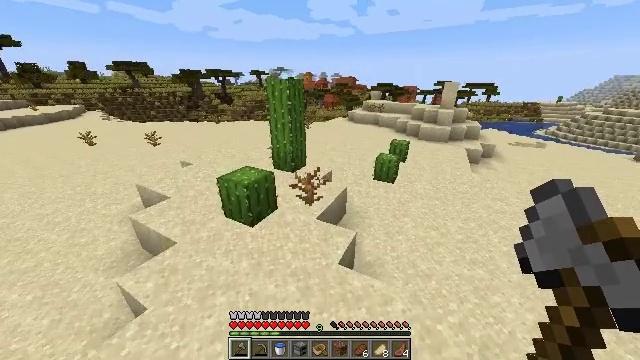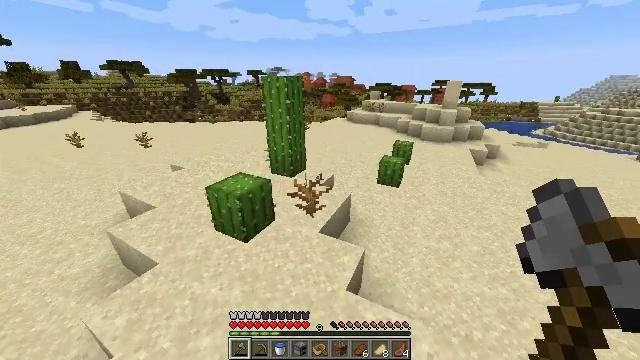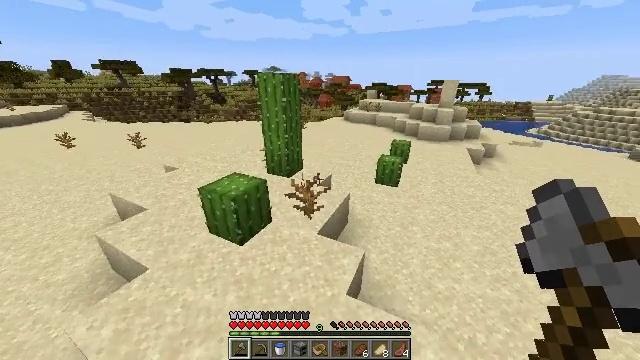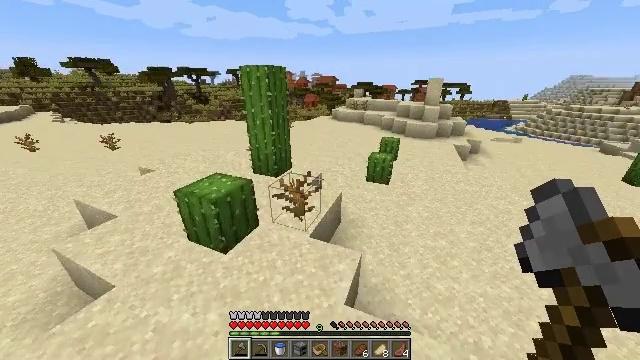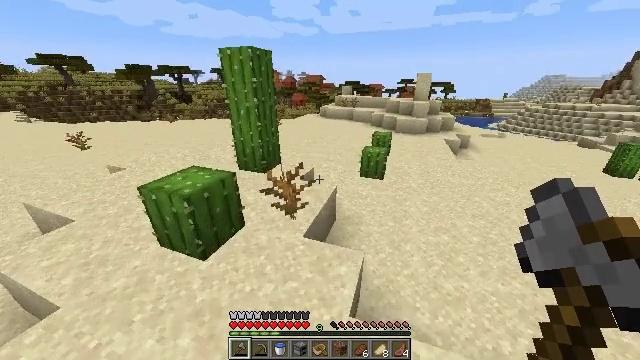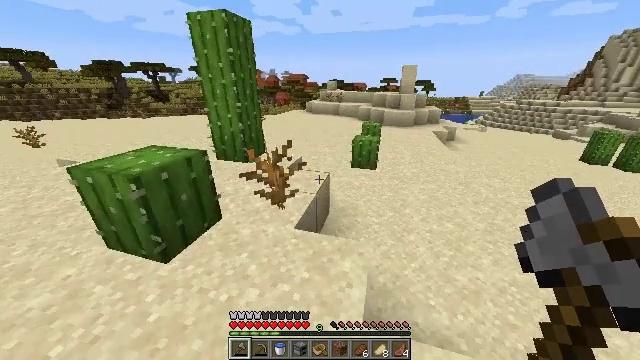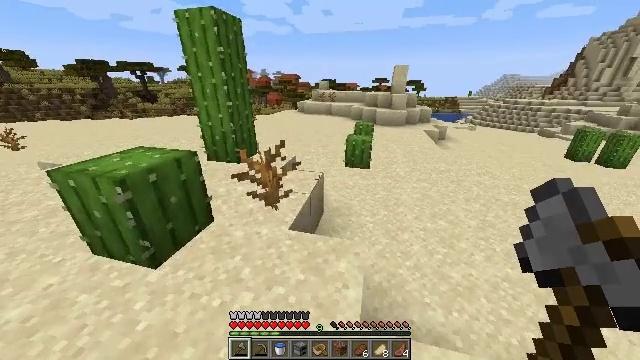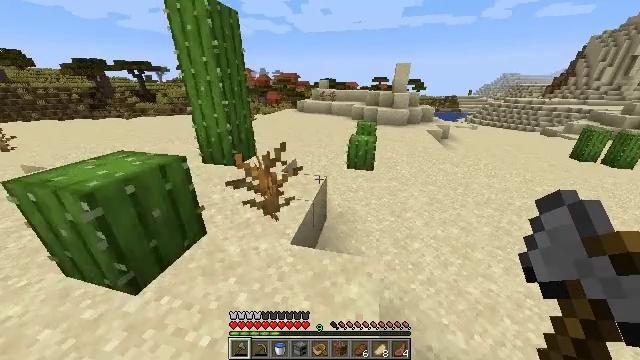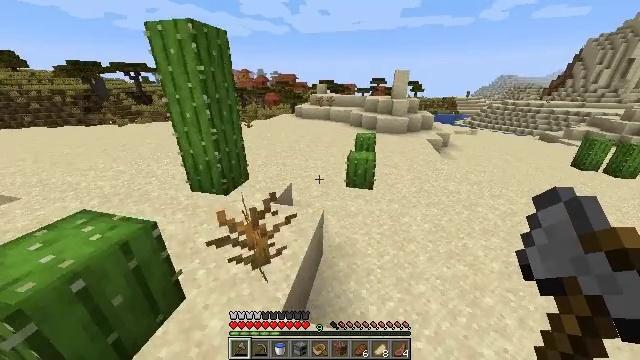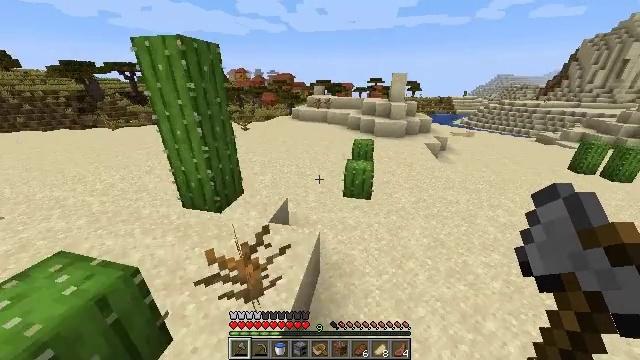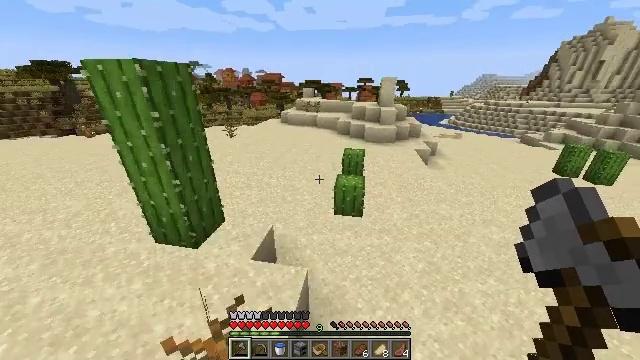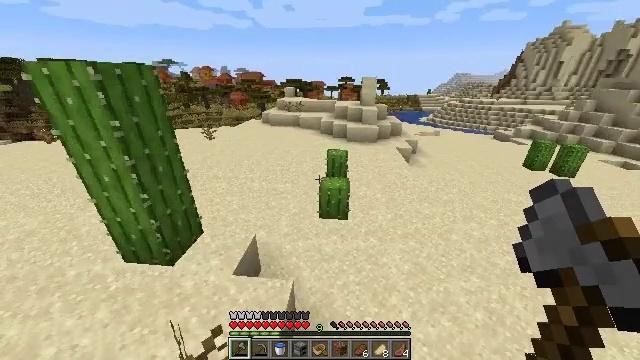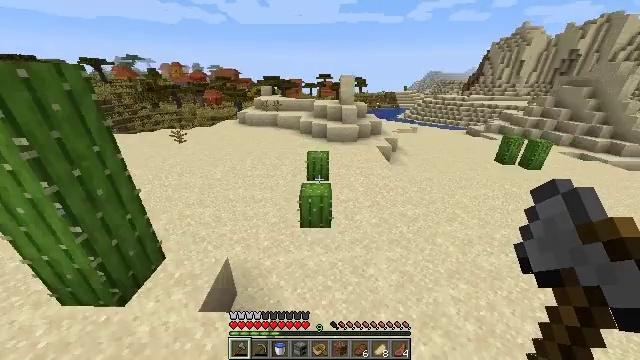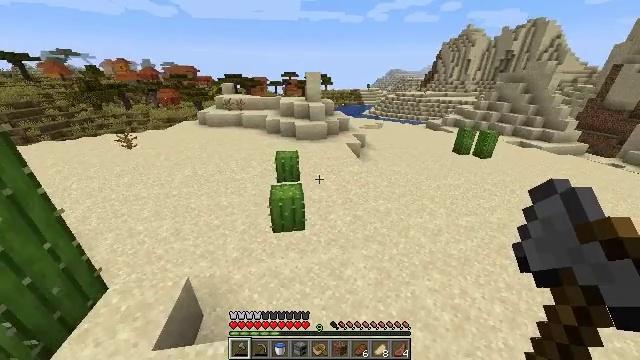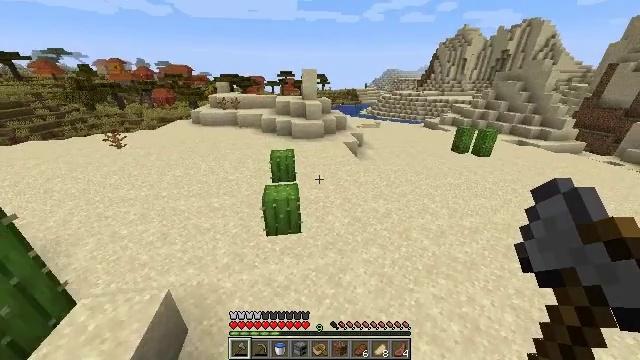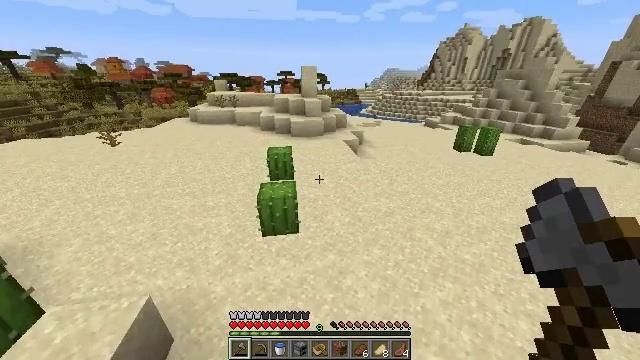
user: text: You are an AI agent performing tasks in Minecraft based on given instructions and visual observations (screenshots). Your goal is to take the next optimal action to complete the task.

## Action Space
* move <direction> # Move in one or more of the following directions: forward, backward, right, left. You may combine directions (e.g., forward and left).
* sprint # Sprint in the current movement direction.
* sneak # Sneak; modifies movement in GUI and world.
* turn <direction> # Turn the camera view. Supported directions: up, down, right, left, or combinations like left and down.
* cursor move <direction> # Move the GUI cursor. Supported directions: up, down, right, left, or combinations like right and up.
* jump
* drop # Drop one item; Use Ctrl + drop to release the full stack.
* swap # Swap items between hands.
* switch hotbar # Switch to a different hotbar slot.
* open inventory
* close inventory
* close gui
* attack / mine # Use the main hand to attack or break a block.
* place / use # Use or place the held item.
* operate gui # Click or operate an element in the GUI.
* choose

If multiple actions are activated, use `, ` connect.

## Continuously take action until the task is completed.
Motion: motion action
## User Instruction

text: Break the block of blue terracotta.
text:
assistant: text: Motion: move forward, sprint, jump
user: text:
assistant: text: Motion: move forward, sprint, jump
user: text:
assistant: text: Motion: move forward, sprint, turn right, jump
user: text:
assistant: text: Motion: move forward, sprint, turn right, jump
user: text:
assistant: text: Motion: move forward, sprint, turn right, jump
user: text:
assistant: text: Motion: move forward and move right, sprint, turn right, jump
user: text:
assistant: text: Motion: move forward and move right, sprint, jump
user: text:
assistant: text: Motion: move forward and move right, sprint, jump
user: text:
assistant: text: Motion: move forward and move right, sprint, jump
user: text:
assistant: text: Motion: move forward and move right, sprint, turn right, jump
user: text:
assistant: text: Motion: move forward and move right, sprint, turn right, jump
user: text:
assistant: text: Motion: move forward and move right, turn right, jump
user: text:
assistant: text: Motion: move forward and move right, turn right, jump
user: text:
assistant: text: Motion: move forward and move right, jump
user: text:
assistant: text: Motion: move forward and move right
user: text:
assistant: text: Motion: move forward and move right
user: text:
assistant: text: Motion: move forward and move right
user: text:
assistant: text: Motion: move forward and move right
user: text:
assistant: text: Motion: move forward and move right
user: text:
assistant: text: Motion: move forward and move right
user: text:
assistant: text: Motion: move forward and move right
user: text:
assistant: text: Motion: move forward and move right, turn left
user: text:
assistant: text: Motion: move forward and move right, turn left
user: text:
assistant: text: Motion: move forward, turn left
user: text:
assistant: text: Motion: move forward
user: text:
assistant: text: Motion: move forward
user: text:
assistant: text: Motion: move forward, turn right and up
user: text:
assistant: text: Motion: move forward, turn right and up
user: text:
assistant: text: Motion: move forward, turn right
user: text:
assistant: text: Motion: move forward, turn right